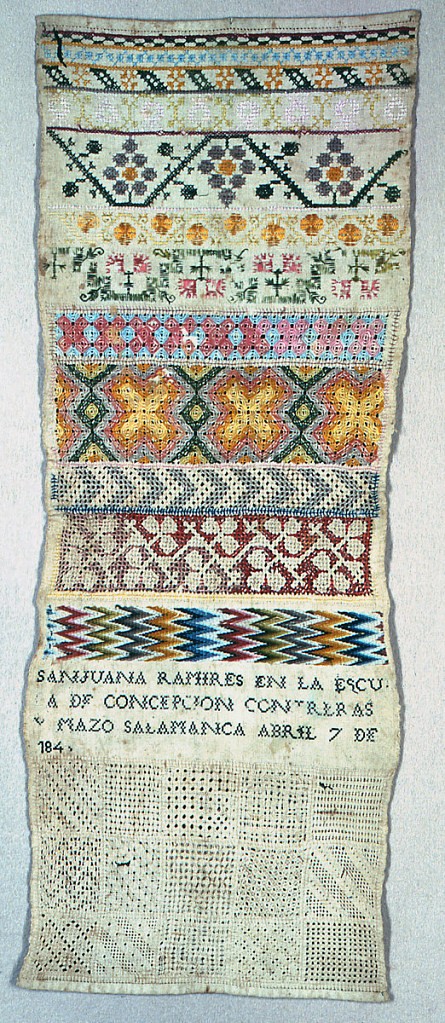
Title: Sampler
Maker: San Juana Ramires
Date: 1848
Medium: silk and cotton embroidery on cotton foundation Technique: embroidered in satin, cross, long-armed cross, and double running stitches on plain weave foundation
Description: Bands of geometric and floral pattern embroidered in many colors, with squares of withdrawn element work in white at bottom.